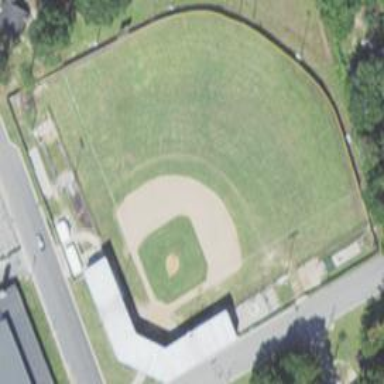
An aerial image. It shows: Baseball pitch for leisure and sports activities.